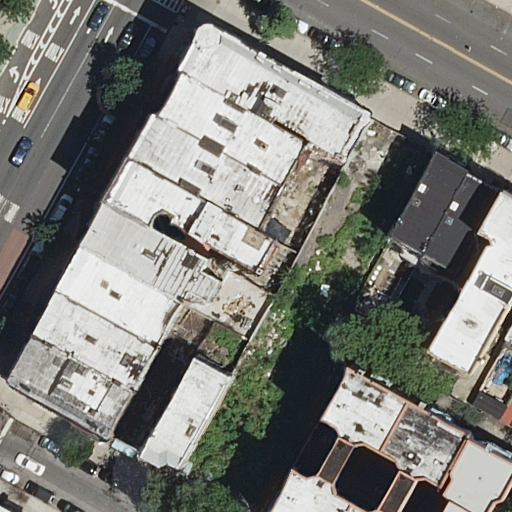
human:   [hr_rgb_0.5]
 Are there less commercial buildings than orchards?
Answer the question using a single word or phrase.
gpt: no

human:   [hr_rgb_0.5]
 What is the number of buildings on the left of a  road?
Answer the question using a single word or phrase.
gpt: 10

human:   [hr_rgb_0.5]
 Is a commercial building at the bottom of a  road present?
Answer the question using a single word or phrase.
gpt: no

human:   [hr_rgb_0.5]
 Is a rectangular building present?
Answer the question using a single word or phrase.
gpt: yes

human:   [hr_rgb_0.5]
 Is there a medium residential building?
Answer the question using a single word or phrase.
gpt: yes

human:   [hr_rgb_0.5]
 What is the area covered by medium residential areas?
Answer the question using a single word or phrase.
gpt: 0m2

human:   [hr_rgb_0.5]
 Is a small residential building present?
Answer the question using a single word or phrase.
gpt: yes

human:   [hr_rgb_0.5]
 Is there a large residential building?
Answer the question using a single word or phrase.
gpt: no

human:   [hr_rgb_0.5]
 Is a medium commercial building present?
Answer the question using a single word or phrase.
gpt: no

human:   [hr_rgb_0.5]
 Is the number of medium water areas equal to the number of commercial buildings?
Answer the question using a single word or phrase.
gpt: yes

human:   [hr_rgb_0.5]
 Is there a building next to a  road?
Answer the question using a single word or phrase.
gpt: yes

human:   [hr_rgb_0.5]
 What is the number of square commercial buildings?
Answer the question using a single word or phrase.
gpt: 0

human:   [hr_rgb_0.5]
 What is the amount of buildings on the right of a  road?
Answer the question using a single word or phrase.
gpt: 15

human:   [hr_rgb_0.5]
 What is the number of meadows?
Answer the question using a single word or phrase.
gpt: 0

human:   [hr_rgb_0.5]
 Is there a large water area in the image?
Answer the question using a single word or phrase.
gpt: no

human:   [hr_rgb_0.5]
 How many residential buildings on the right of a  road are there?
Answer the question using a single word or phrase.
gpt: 15

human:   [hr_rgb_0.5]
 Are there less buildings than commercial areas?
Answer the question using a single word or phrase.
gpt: no

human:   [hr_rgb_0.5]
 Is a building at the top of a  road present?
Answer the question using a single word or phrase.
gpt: yes

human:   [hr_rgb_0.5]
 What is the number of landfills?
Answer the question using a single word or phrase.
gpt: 0

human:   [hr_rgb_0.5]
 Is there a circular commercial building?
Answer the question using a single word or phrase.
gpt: no

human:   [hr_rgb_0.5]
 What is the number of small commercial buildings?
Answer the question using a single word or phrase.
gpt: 0

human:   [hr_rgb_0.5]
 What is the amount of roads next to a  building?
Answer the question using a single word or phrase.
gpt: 5

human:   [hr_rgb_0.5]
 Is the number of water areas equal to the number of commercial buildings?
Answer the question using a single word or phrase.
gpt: yes

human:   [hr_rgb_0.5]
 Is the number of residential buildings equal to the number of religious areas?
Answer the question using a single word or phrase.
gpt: no

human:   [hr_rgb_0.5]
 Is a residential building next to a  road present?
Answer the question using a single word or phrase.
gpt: yes

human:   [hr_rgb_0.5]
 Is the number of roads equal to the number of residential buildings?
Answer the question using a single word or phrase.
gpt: no

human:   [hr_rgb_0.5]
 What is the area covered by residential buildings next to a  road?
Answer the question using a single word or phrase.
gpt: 3752m2

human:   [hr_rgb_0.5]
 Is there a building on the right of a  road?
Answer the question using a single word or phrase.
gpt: yes

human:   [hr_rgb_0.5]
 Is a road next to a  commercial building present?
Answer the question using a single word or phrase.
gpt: no

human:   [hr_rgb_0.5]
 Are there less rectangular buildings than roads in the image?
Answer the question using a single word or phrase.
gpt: no

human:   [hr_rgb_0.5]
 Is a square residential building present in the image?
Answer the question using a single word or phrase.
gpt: no

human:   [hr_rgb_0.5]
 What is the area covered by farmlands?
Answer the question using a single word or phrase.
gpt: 0m2

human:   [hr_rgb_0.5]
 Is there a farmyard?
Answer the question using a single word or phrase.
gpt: no

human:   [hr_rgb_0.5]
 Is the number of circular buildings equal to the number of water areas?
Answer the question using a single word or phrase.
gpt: yes

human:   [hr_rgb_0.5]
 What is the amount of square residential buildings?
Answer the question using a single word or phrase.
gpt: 0

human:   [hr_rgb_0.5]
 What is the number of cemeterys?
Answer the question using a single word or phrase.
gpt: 0